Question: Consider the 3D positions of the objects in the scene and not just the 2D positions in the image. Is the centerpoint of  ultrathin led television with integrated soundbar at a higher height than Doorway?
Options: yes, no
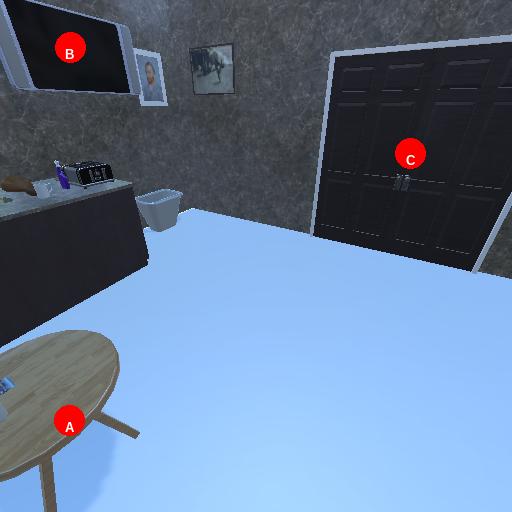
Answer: yes